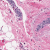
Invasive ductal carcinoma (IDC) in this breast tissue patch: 0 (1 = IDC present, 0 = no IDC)